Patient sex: F
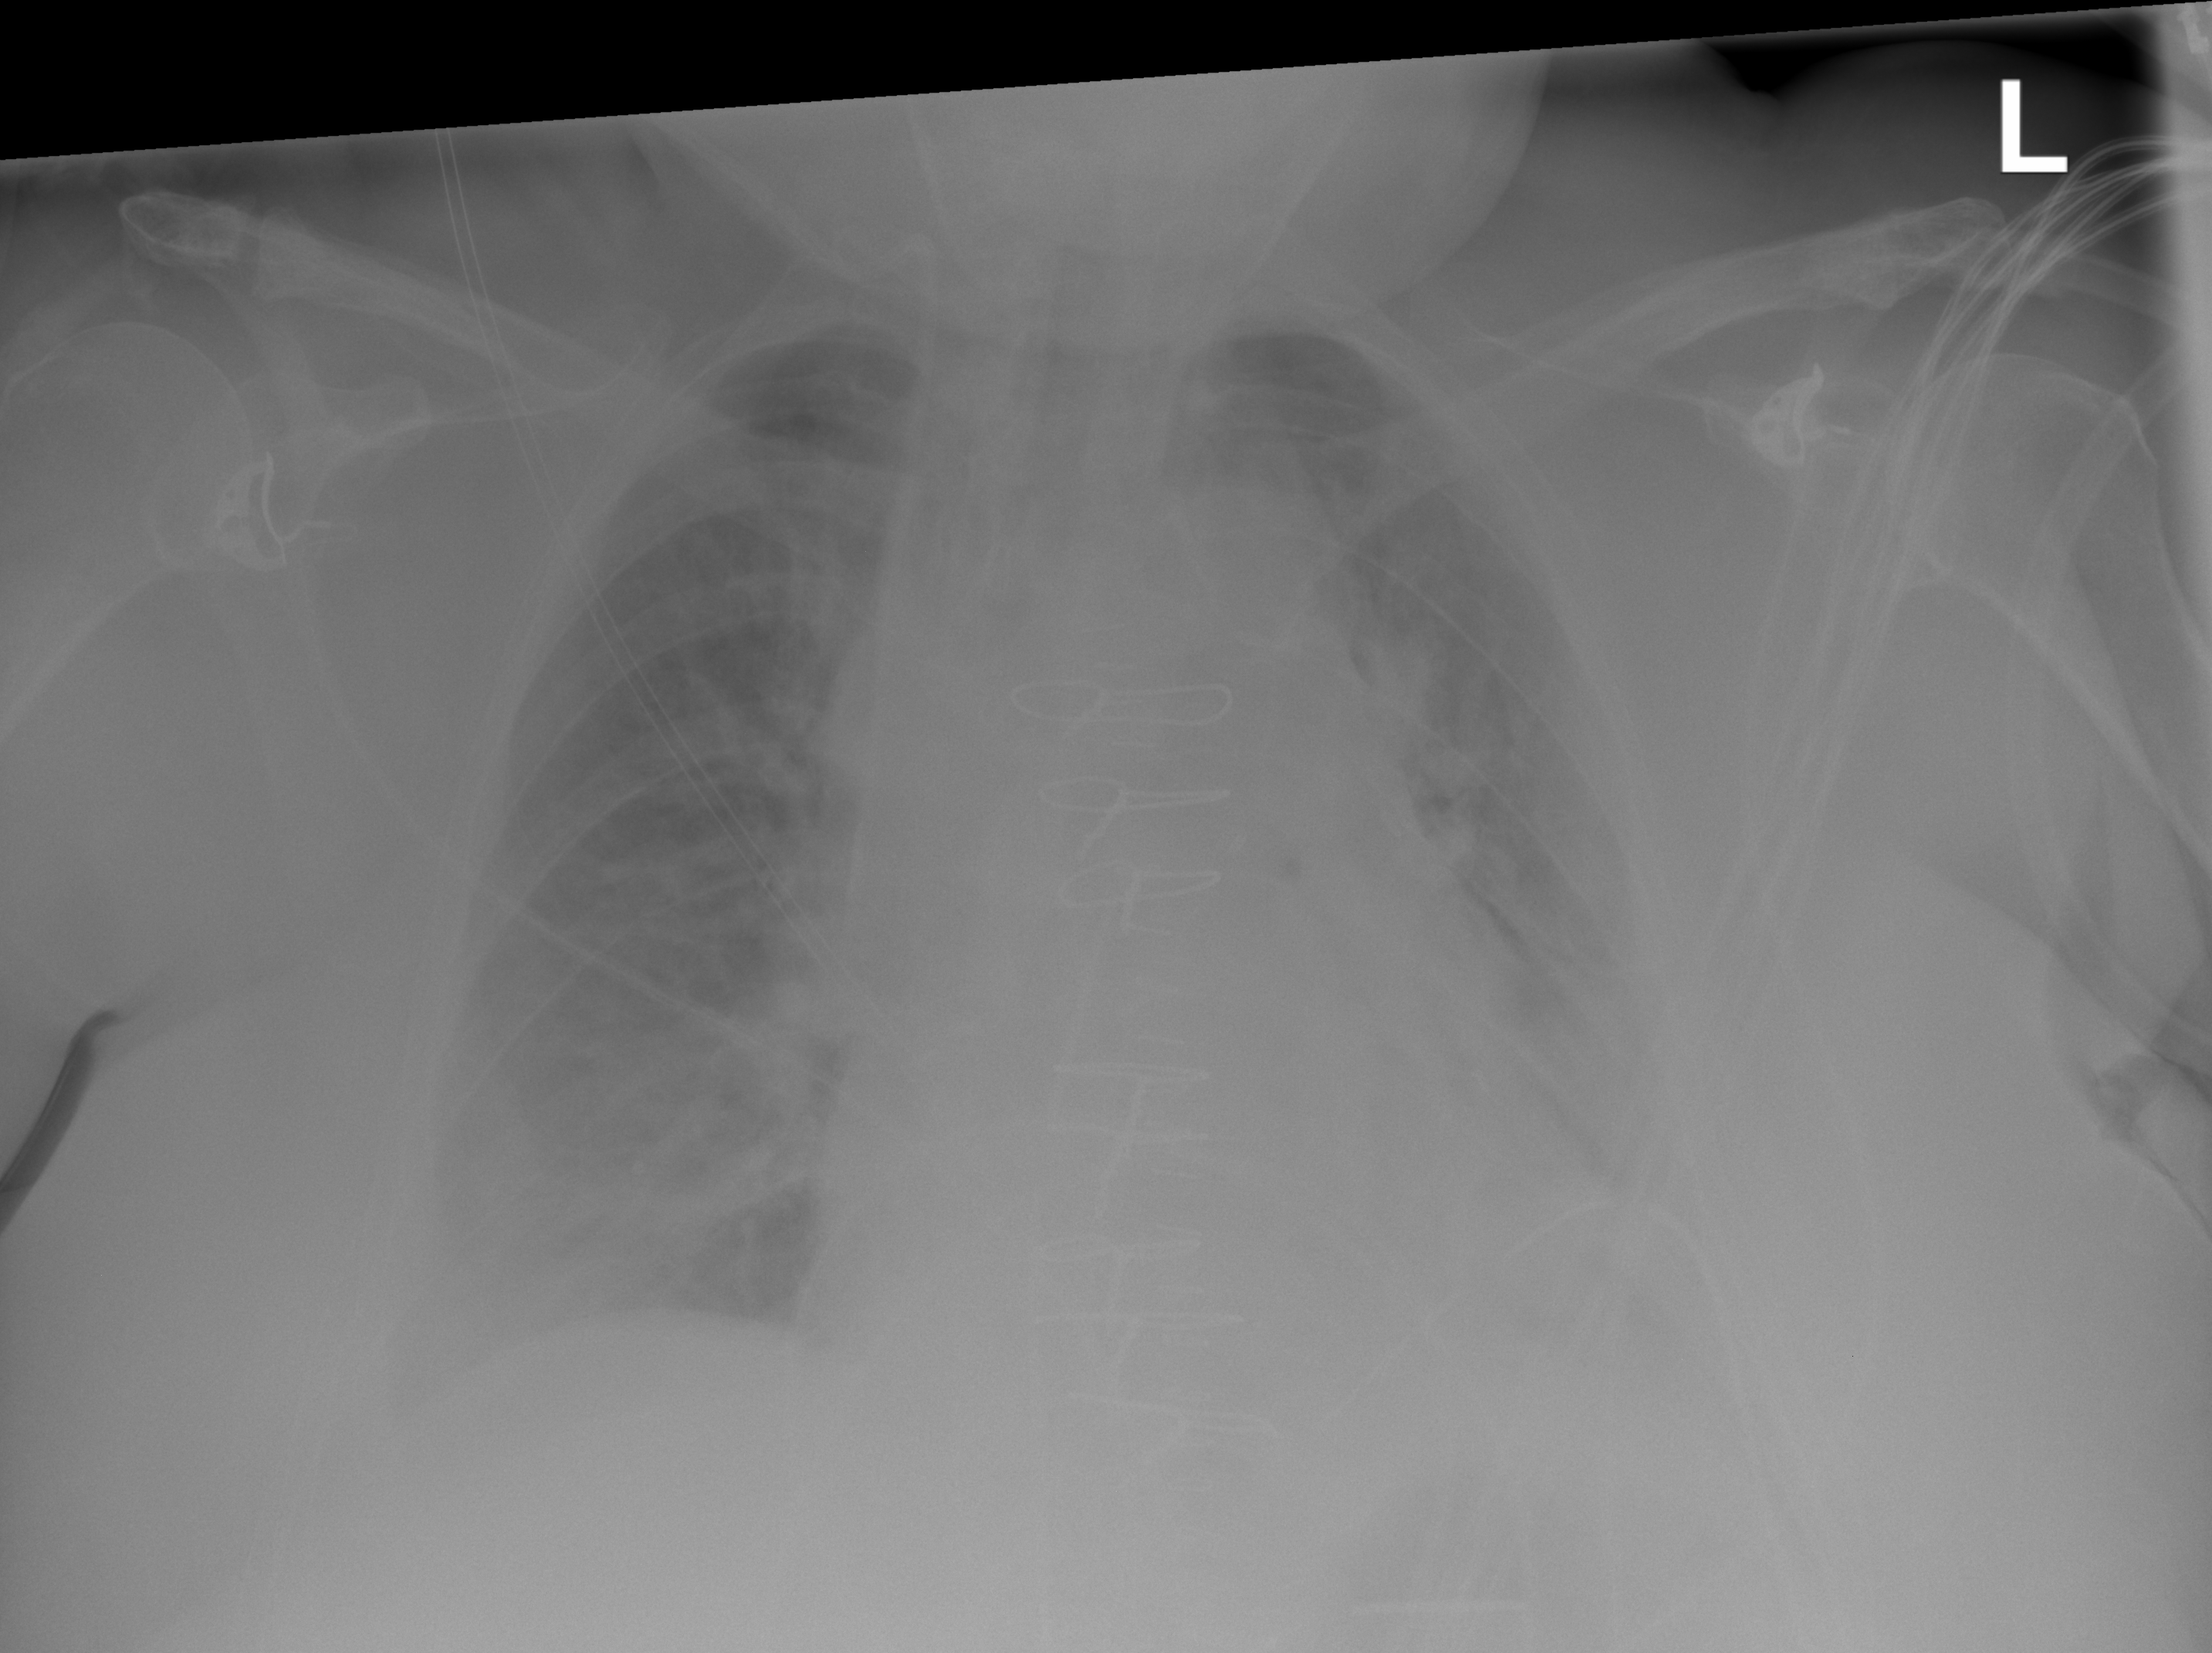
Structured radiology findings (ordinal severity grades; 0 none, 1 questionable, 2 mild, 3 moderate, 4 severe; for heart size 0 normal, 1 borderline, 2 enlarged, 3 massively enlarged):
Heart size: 2
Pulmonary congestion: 2
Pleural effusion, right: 1
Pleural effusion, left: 2
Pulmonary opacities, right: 2
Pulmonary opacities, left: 1
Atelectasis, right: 1
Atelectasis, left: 2